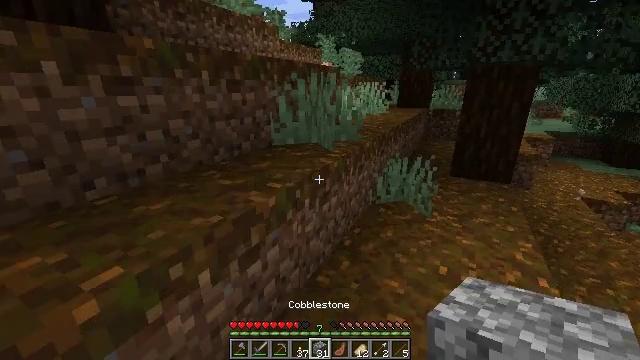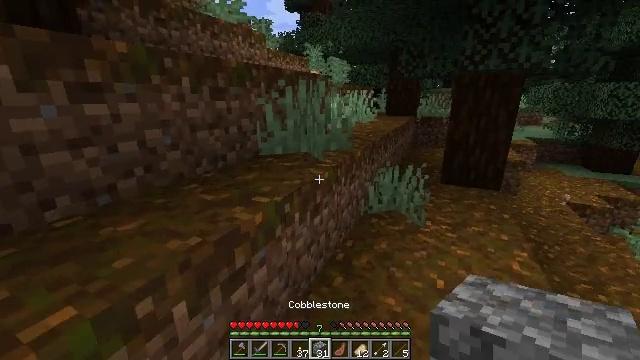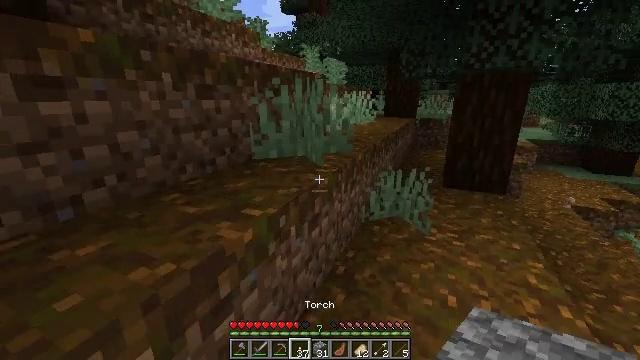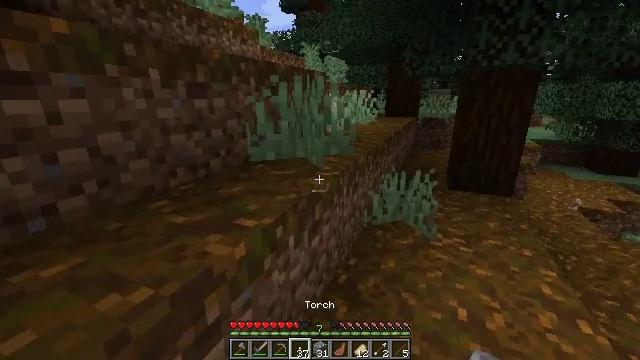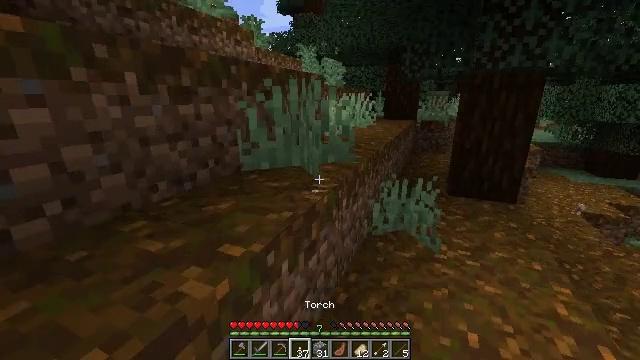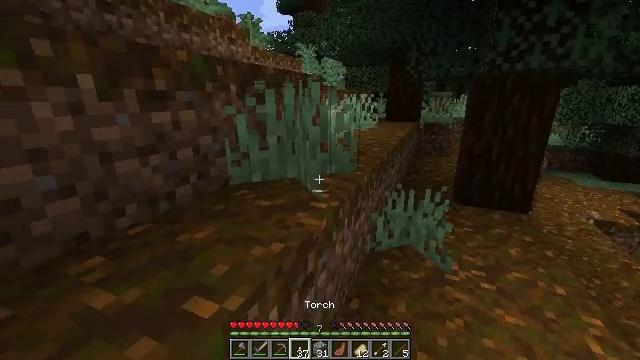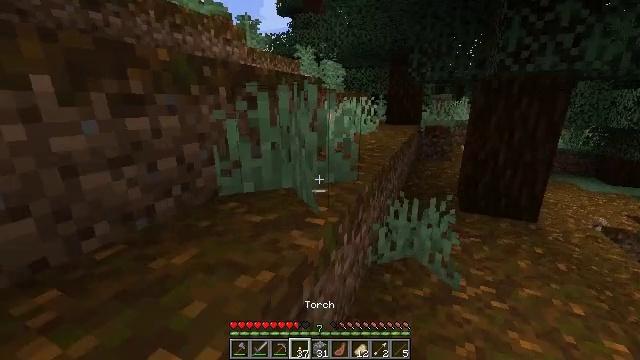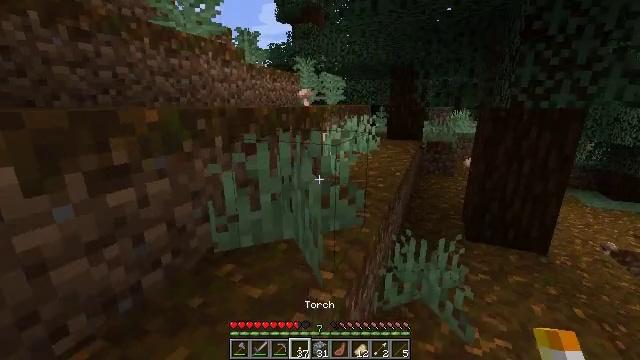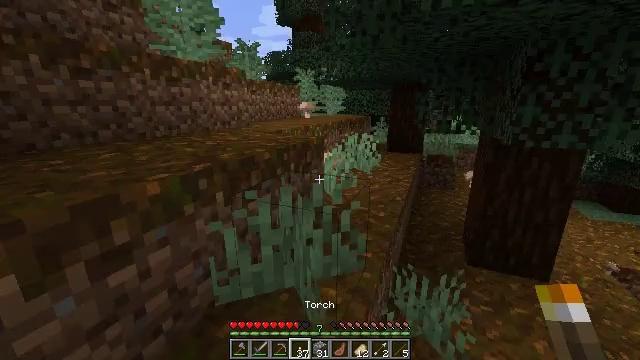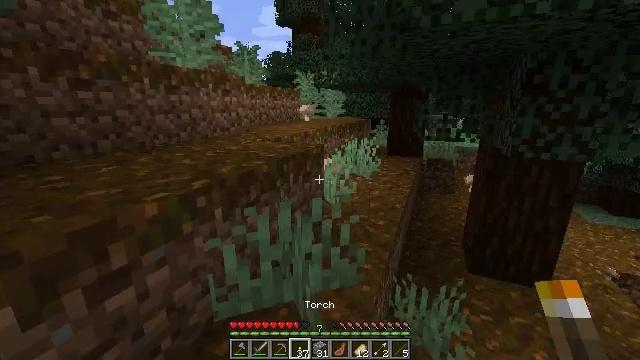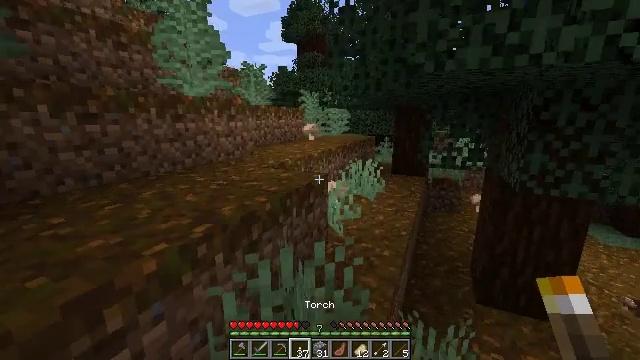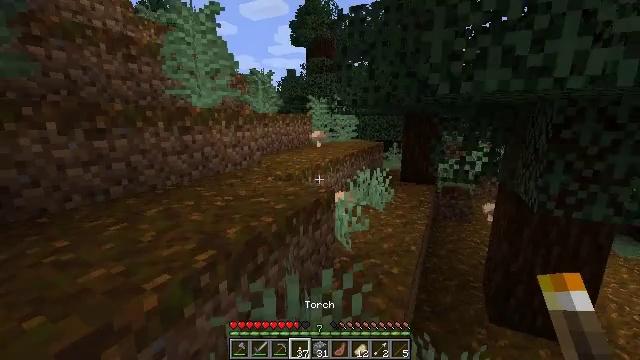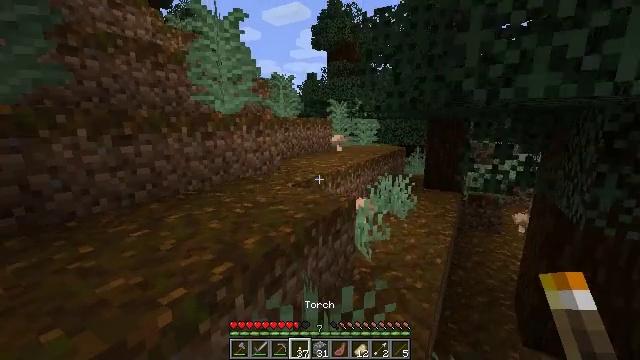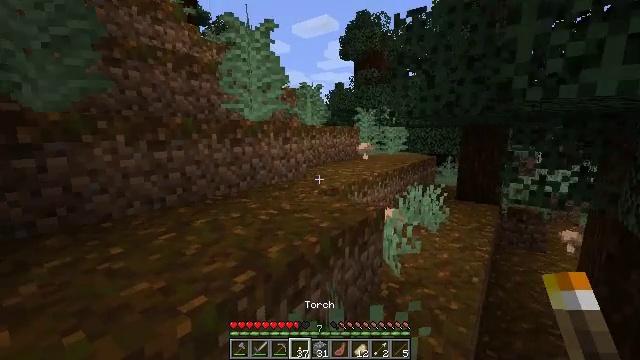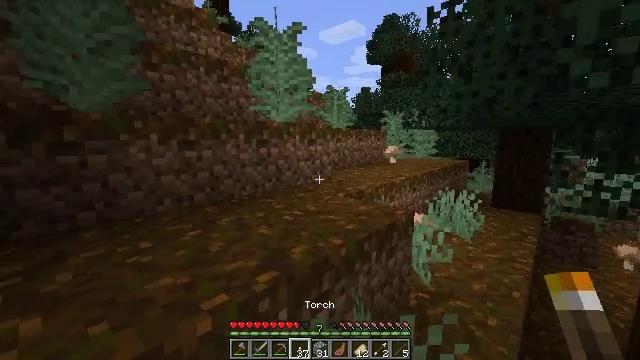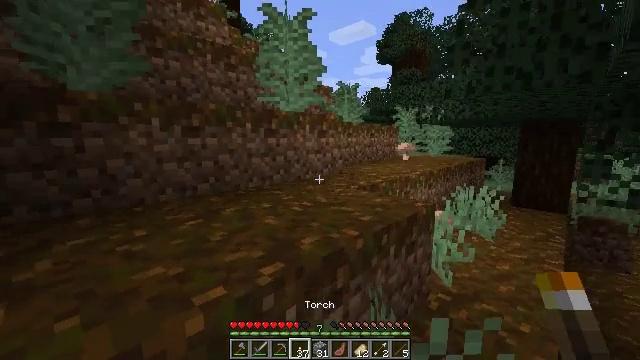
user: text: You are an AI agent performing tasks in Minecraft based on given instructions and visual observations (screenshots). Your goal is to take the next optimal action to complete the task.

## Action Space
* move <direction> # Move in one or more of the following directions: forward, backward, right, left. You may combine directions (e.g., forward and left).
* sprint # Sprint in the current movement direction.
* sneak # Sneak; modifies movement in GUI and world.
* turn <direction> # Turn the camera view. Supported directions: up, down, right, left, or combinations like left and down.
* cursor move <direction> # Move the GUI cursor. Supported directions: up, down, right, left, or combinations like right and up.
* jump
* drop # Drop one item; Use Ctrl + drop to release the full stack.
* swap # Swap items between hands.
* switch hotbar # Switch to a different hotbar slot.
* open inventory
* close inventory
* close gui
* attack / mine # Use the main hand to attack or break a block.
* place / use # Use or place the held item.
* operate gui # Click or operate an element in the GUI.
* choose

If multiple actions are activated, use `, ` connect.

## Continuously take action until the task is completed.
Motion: motion action
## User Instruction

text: Break the brown mushroom from its spot.
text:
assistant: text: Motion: move forward, turn right and up
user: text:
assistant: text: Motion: move forward
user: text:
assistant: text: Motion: move forward
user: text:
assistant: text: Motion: move forward
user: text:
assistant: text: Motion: move forward
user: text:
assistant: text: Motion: move forward
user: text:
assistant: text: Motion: move forward and move left, jump
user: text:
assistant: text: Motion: move forward and move left, jump
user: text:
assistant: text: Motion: move forward and move left, jump
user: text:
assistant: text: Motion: move forward and move left, turn left and up
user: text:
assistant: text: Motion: move forward and move left, turn left
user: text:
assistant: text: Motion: move forward and move left, turn left
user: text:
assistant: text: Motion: move forward and move left, turn left and up
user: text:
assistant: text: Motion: move forward and move left, turn left and up
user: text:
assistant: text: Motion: move forward and move left, turn left
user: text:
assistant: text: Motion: move forward
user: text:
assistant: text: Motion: move forward, jump
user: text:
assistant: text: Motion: move forward, jump
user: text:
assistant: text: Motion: move forward, jump
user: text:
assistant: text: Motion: move forward
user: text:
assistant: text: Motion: move forward
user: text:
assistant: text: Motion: move forward
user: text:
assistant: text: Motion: move forward
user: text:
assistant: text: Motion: move forward
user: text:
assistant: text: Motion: move forward
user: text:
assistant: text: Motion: move forward
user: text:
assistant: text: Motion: move forward
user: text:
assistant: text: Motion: move forward, jump
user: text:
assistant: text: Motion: move forward, jump
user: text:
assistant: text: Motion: move forward, turn left, jump